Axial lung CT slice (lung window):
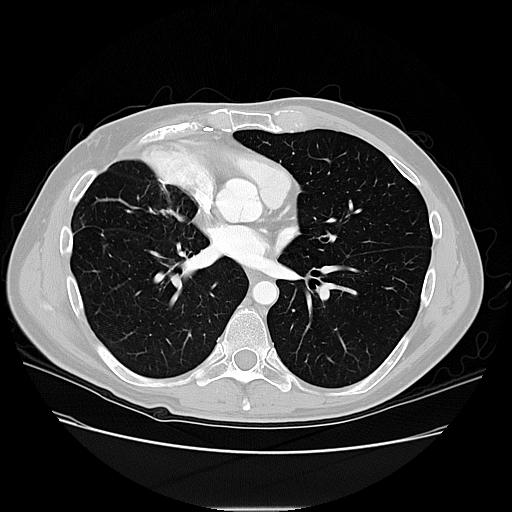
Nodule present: no